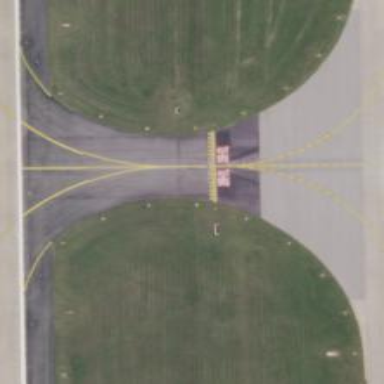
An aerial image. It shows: Taxiway at the airport with asphalt surface.